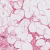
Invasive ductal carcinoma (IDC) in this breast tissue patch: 0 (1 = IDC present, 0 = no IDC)